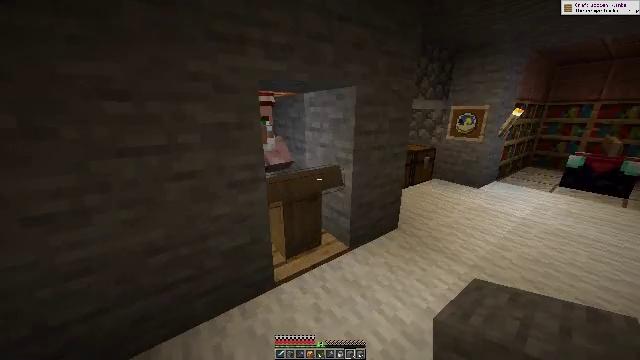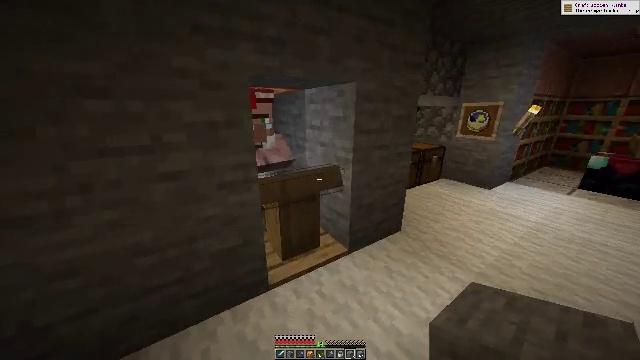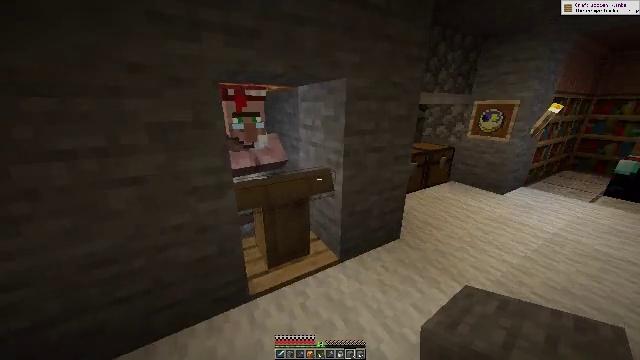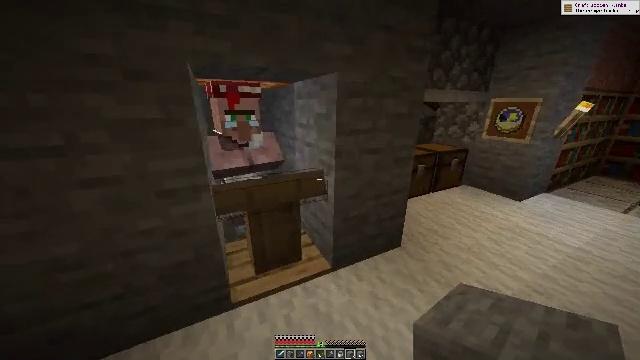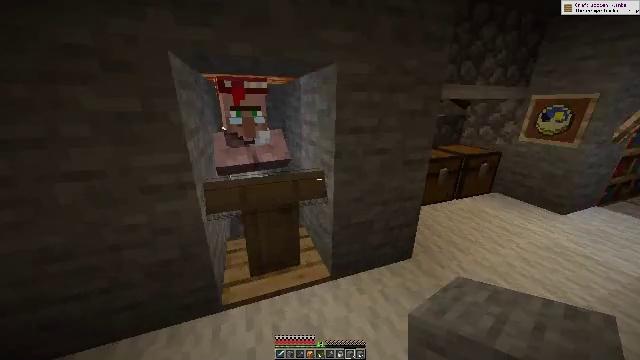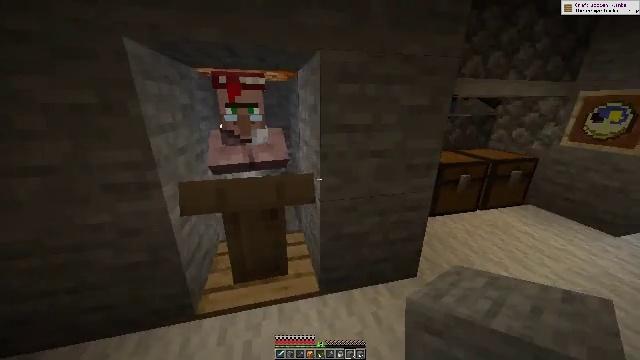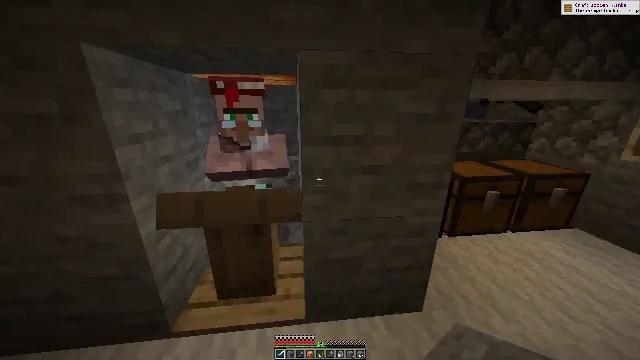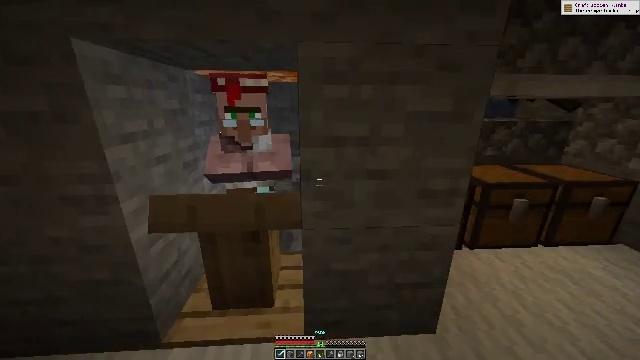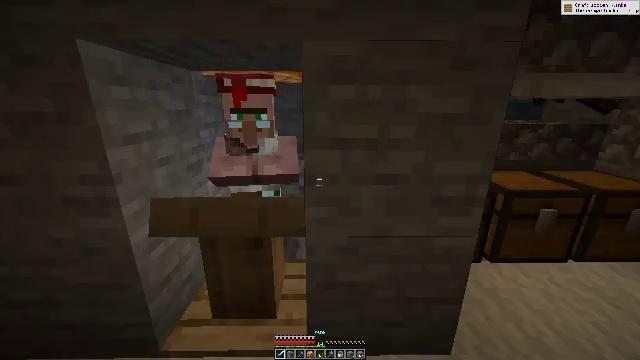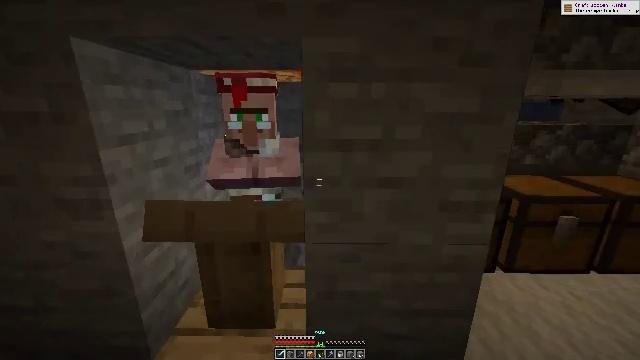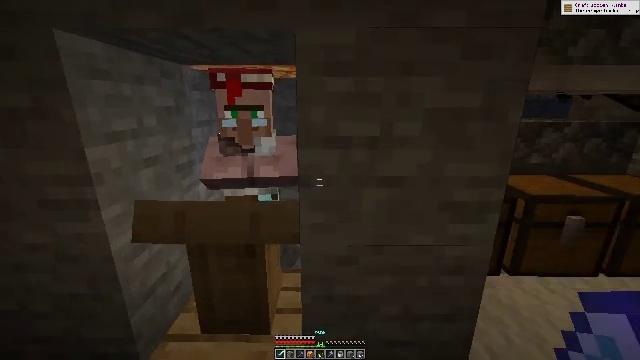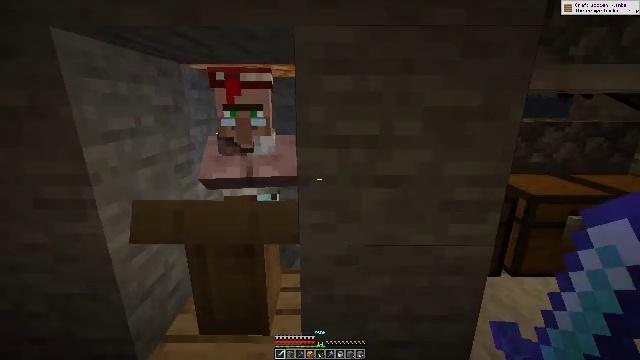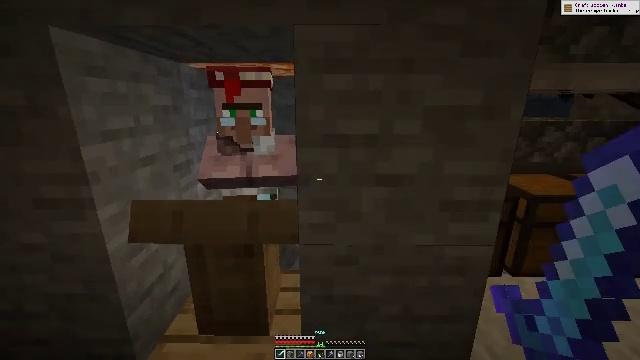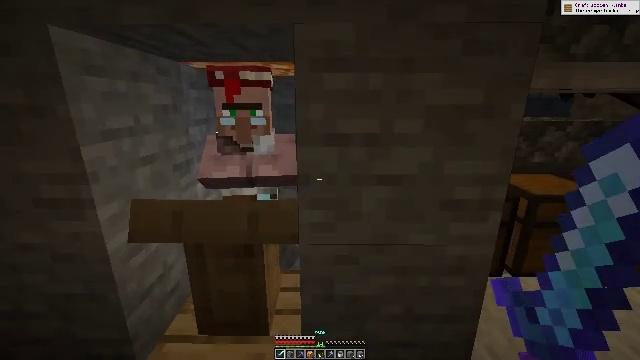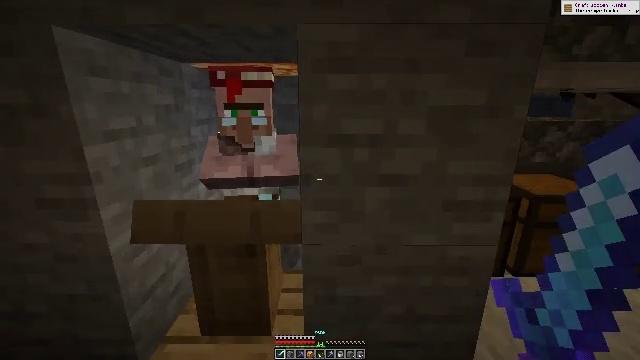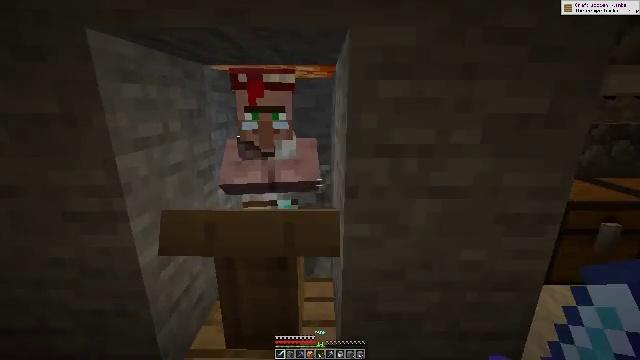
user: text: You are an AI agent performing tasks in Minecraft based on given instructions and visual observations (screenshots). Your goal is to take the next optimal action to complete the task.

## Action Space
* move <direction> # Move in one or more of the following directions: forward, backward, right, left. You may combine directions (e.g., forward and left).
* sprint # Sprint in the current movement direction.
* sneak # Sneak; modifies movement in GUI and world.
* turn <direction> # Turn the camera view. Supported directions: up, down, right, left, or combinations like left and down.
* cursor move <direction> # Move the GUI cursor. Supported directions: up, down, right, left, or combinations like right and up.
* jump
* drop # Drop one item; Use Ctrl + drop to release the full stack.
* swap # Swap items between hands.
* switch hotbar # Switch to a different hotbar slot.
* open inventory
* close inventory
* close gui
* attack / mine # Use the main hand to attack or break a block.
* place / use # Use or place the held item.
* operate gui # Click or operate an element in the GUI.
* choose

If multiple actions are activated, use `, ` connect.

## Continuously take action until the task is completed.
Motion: motion action
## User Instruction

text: Break the vines.
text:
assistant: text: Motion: move forward and move right, turn left
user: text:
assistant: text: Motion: move forward and move right, turn left
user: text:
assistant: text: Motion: move forward and move right, turn left
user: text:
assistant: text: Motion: move forward and move right, turn left
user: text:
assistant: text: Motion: move forward and move right, turn left
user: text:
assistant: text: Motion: turn left, switch to hotbar 1
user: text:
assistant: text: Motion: turn left, switch to hotbar 1
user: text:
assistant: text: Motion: turn left and up, switch to hotbar 1
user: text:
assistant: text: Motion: turn left
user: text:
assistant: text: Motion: no_op
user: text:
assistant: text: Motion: no_op
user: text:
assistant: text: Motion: no_op
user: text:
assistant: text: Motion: no_op
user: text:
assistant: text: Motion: move left
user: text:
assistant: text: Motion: move forward and move left
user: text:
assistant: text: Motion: move forward and move left
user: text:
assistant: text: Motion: move forward, turn right and up
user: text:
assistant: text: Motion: move forward, turn up
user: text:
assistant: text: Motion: turn up
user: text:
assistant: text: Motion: no_op
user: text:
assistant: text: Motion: no_op
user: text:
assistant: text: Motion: use / place
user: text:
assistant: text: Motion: use / place
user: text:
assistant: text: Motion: use / place
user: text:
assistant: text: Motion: use / place
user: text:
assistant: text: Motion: no_op
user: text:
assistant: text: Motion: no_op
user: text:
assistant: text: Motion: no_op
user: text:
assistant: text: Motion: no_op
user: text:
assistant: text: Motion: no_op